Question: I'm using MPDF to generate a PDF from an html page, I'm having some trouble when I try the capital letter J.
As you can see on the picture the J letter isn't on the same line as the other letter.
Can anybody help me fixing it please? Thank you.

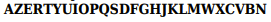
Answer: This is no bug of MPDF, this is a feature of the font in question.
While indeed most capital letters here sit upon the base line, the fact that the J (and also the Q) go below it is not an error but a matter of font design.
It in particular improves the readability of text in this font because it makes the I and the J easier to distinguish.